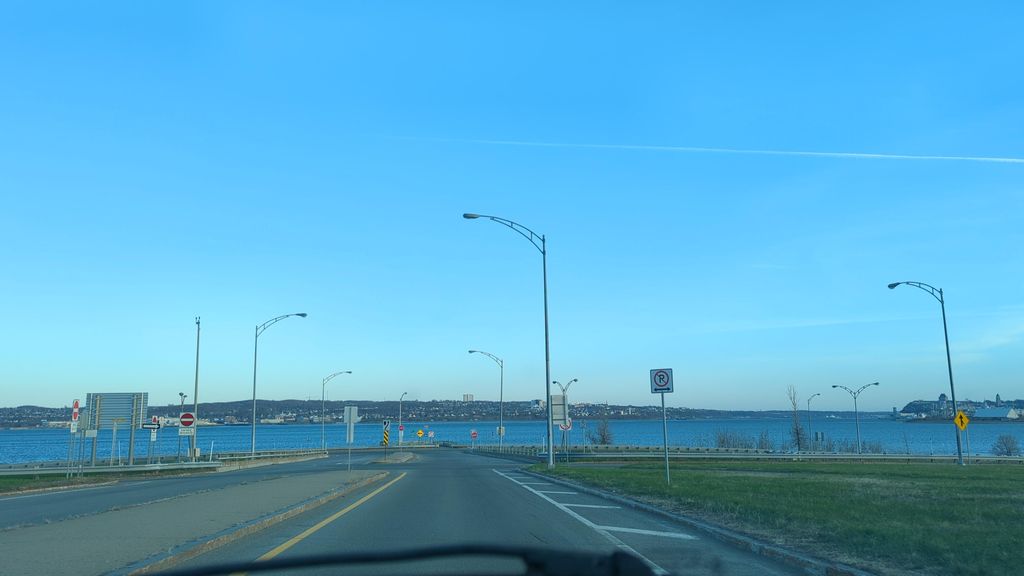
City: quebec_city